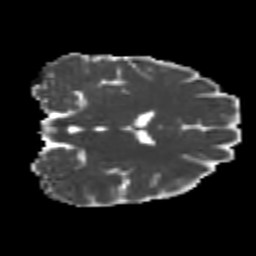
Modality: MD
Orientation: coronal
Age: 22
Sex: female
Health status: healthy
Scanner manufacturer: philips
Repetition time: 7.475 s
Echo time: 0.08753 s